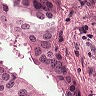
Metastatic tissue present: yes